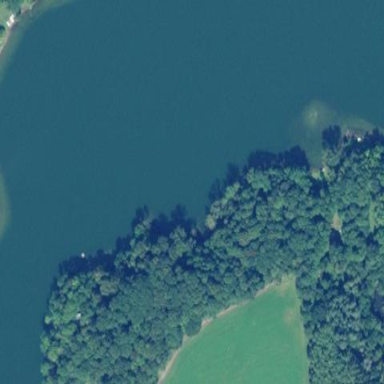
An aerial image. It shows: Lake with natural water.